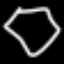
Label: diamond